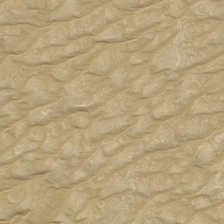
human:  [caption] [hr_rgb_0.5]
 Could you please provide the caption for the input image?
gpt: there is nothing in the desert but little sand .

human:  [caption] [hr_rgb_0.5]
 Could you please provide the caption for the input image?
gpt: the land is a vast desert and very dry .

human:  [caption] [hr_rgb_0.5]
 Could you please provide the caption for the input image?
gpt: there is nothing in the desert but little sand .

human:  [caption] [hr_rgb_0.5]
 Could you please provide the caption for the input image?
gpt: the land is a vast desert and very dry .

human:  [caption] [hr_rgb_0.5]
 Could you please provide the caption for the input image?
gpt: the land is a vast desert and very dry .